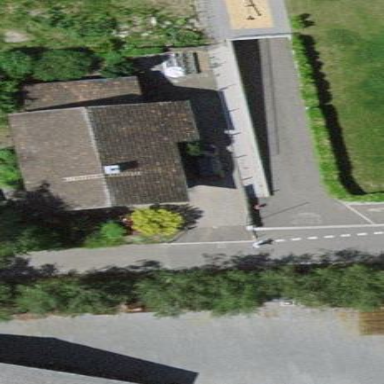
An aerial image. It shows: Residential building.